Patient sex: M
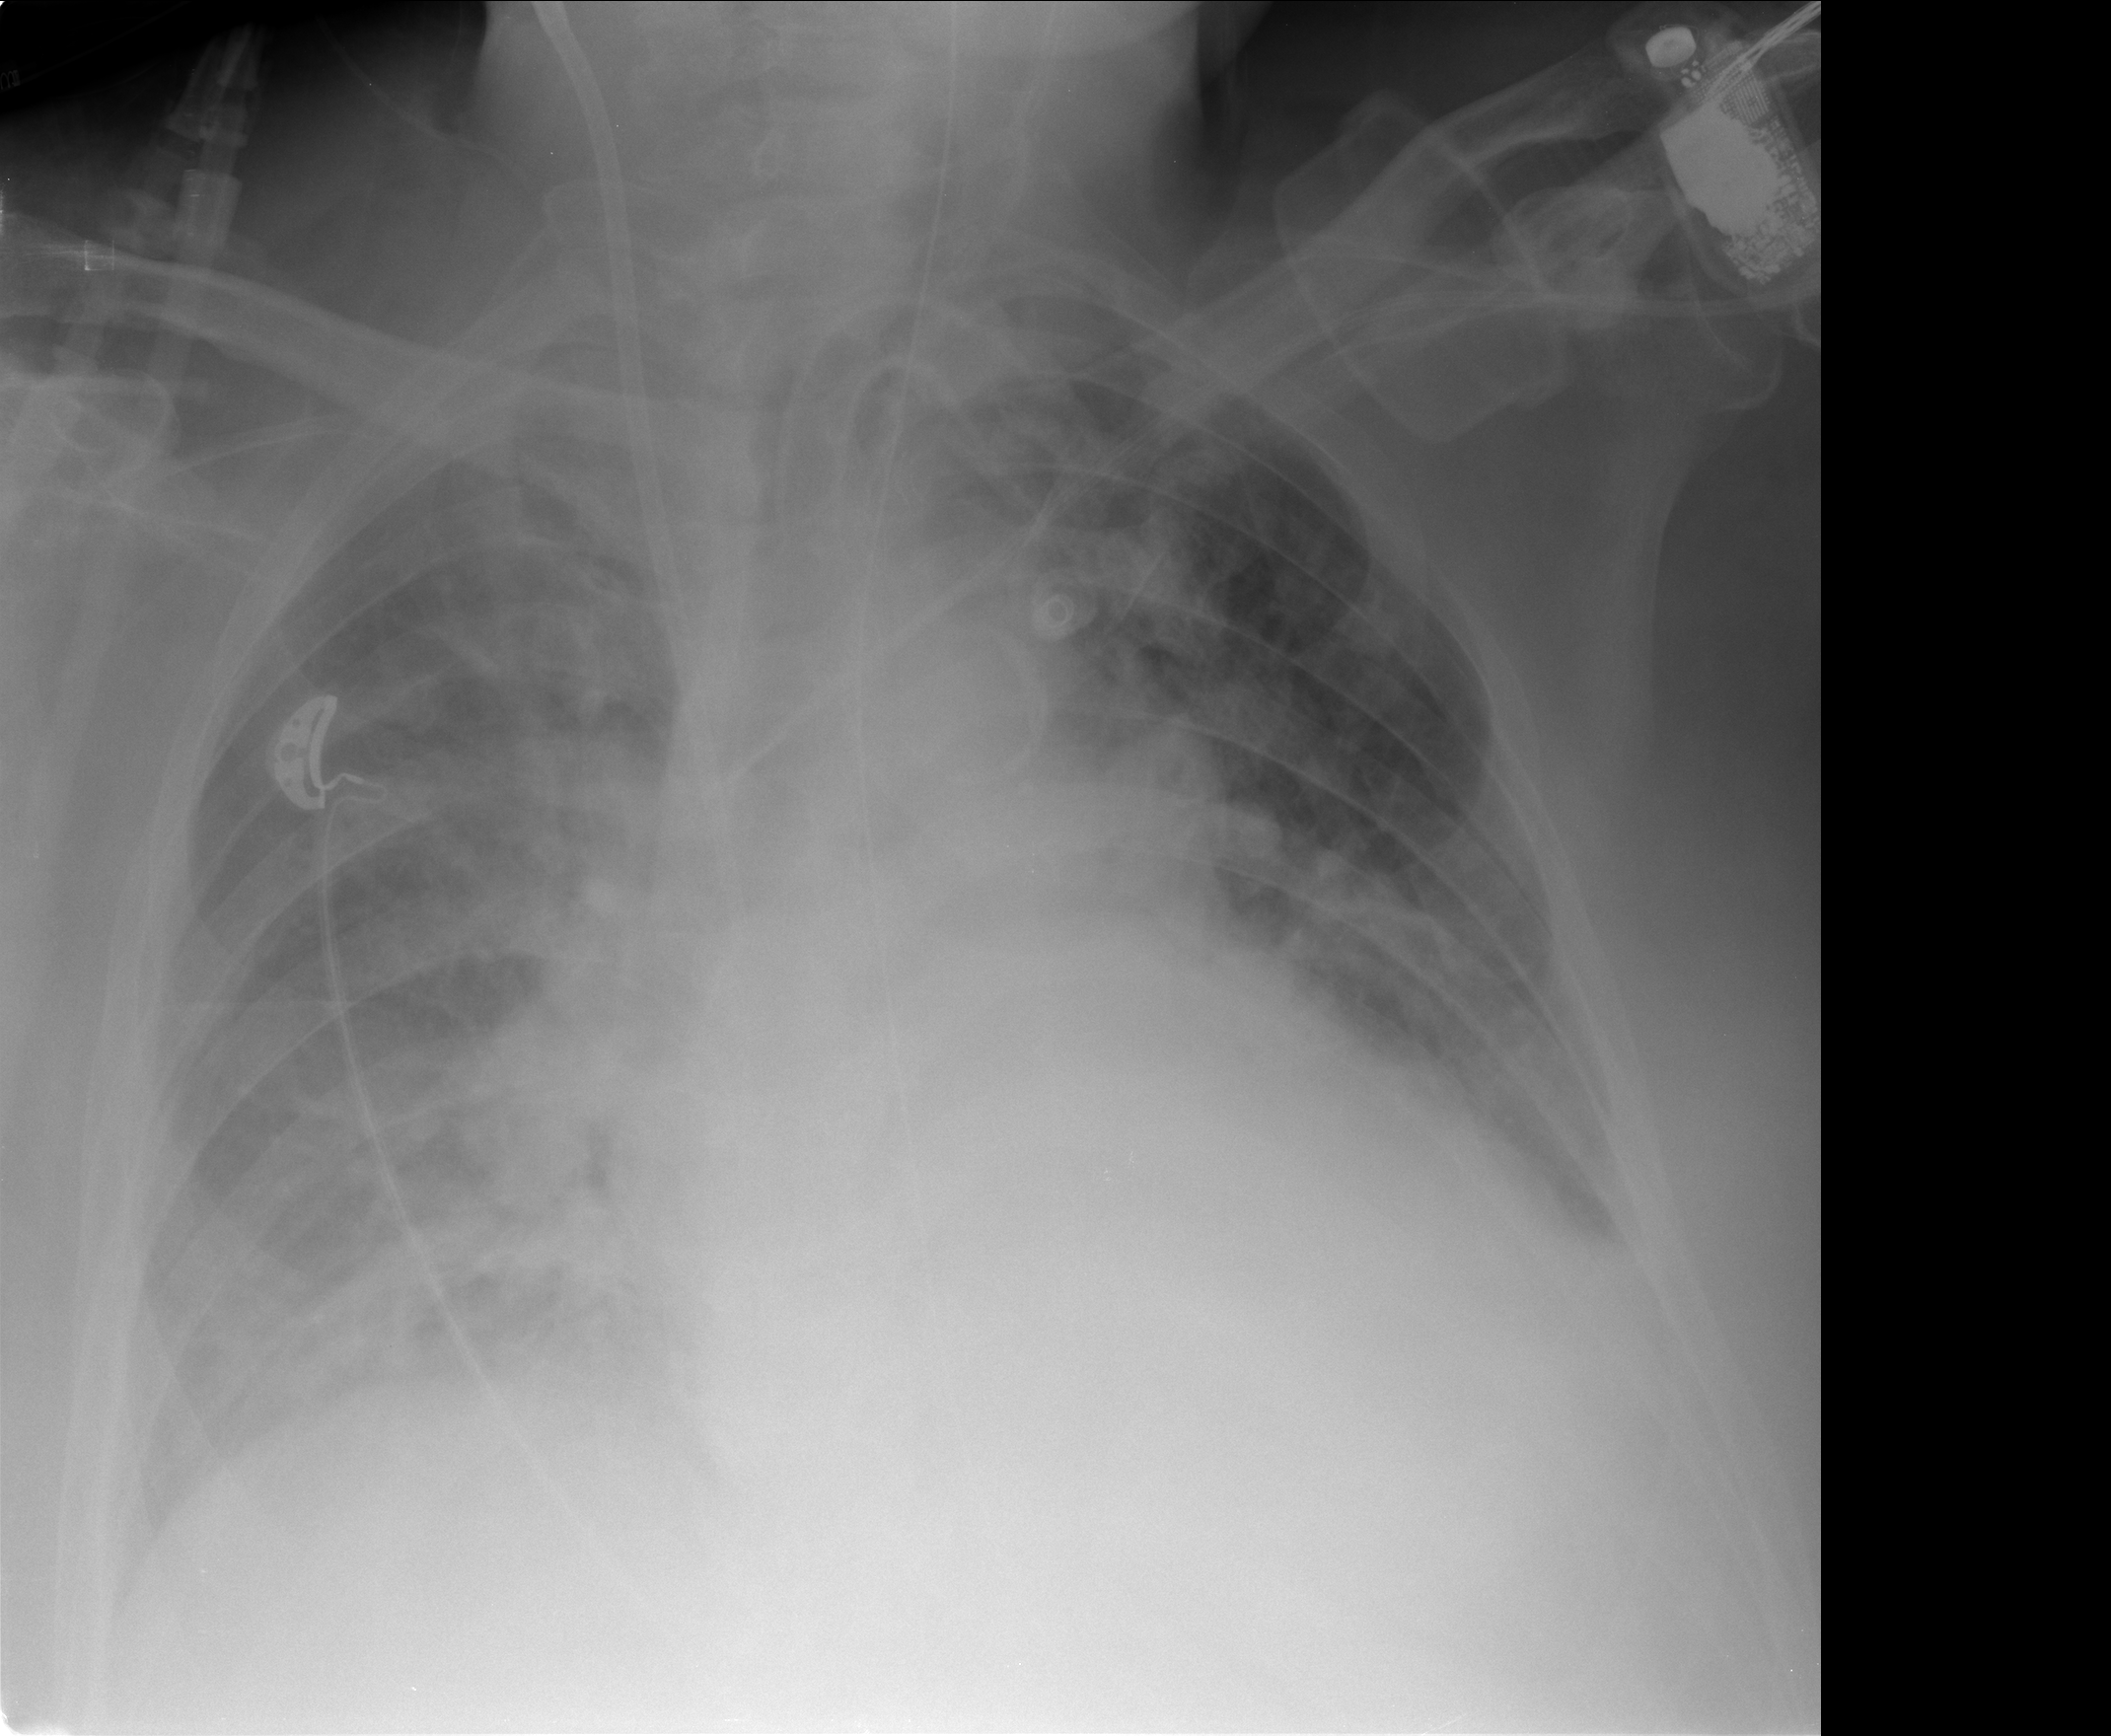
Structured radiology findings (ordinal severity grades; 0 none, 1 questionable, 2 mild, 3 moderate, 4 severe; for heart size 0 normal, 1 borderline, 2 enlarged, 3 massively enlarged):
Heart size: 2
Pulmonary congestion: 3
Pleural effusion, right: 0
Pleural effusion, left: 2
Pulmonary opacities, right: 3
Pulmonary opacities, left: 2
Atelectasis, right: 2
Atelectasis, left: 2